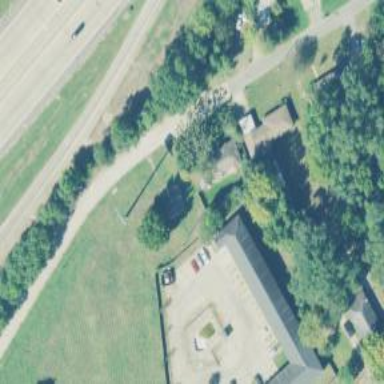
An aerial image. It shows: Motel building.